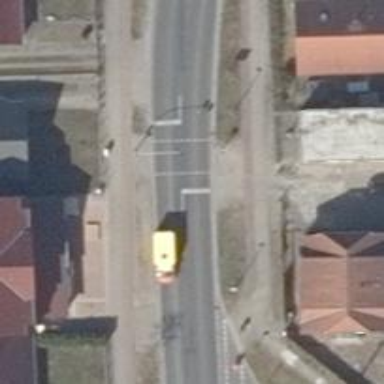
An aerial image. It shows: Secondary road with asphalt surface. There are separate sidewalks on both sides.